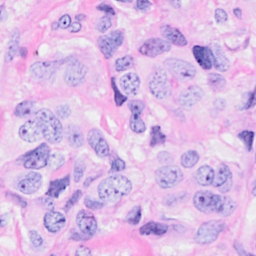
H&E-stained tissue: Breast